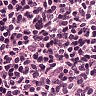
Metastatic tissue present: no